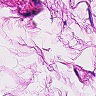
Metastatic tissue present: no